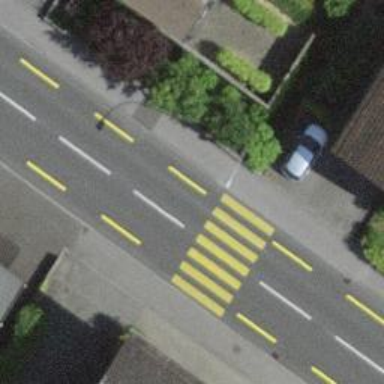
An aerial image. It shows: Uncontrolled zebra crossing with zebra markings.